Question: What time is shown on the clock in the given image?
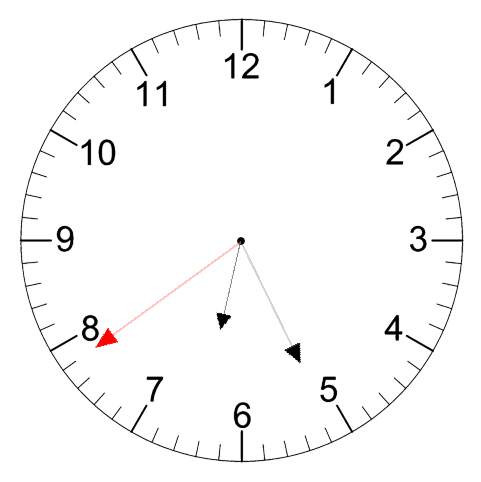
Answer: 06:25:39